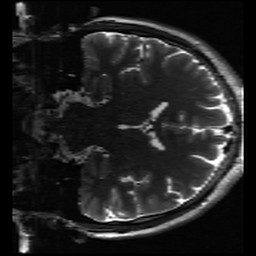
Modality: inplaneT2
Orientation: coronal